Question: I have a 'ListView' in which there is an 'ImageView', the image in the 'ImageView' gets loaded dynamically after its fetched from the server.
Now, I want these images, of any size, to fit into a circular frame, how to do that?
Here's a sample pic of what I want

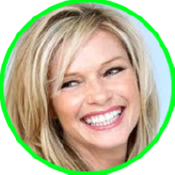
Answer: With the help of previous answer I came up with this solution.Hope it help others:
'''
import android.app.Activity;
import android.graphics.Bitmap;
import android.graphics.BitmapFactory;
import android.graphics.Canvas;
import android.graphics.Paint;
import android.graphics.PorterDuff.Mode;
import android.graphics.PorterDuffXfermode;
import android.graphics.Rect;
import android.graphics.RectF;
import android.os.Bundle;
import android.widget.ImageView;
public class CircleImage extends Activity {
/** Called when the activity is first created. */
@Override
public void onCreate(Bundle savedInstanceState) {
super.onCreate(savedInstanceState);
setContentView(R.layout.circle_layout);
ImageView img1 = (ImageView) findViewById(R.id.imageView1);
Bitmap bm = BitmapFactory.decodeResource(getResources(),
R.drawable.hair_four);
Bitmap resized = Bitmap.createScaledBitmap(bm, 100, 100, true);
Bitmap conv_bm = getRoundedRectBitmap(resized, 100);
img1.setImageBitmap(conv_bm);
// TODO Auto-generated method stub
}
public static Bitmap getRoundedRectBitmap(Bitmap bitmap, int pixels) {
Bitmap result = null;
try {
result = Bitmap.createBitmap(200, 200, Bitmap.Config.ARGB_8888);
Canvas canvas = new Canvas(result);
int color = 0xff424242;
Paint paint = new Paint();
Rect rect = new Rect(0, 0, 200, 200);
paint.setAntiAlias(true);
canvas.drawARGB(0, 0, 0, 0);
paint.setColor(color);
canvas.drawCircle(50, 50, 50, paint);
paint.setXfermode(new PorterDuffXfermode(Mode.SRC_IN));
canvas.drawBitmap(bitmap, rect, rect, paint);
} catch (NullPointerException e) {
} catch (OutOfMemoryError o) {
}
return result;
}
}
'''